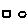
Label: square